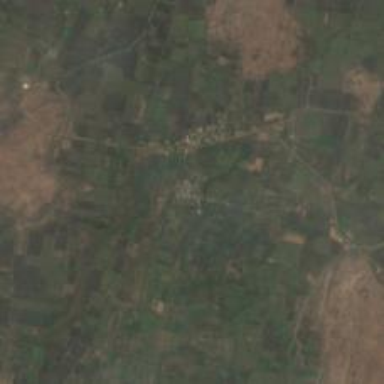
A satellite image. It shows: Village area.